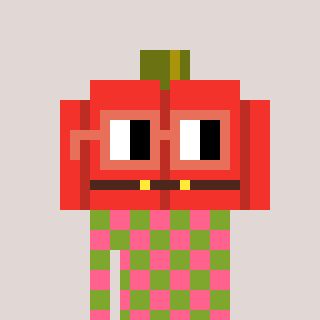
a pixel art character with square orange glasses, a pumpkin-shaped head and a slimegreen-colored body on a warm background